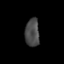
Tissue: prostate
Cell type: T cells
Senescence score: 0.3447
Nuclear area (px): 394
Mean DAPI intensity: 73.317